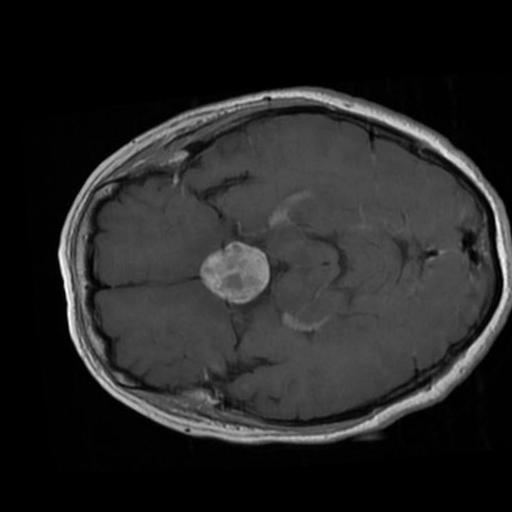
Label: brain_tumor